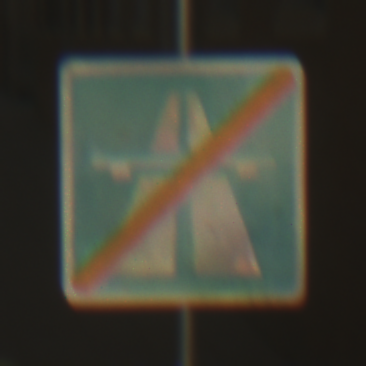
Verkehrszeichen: EndeAutbahn
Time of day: Midday
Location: Outdoor (Urban)
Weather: Clear
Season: NotSpecified
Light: Natural